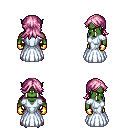
a pixel art fantasy rpg character, male body template, orc, green skin, underdress, gold greaves, pink loose hair, gold gloves, metal boots, four views (front, back, left, right), 2x2 character sprite sheet, small pixel art, hard edges, no anti-aliasing